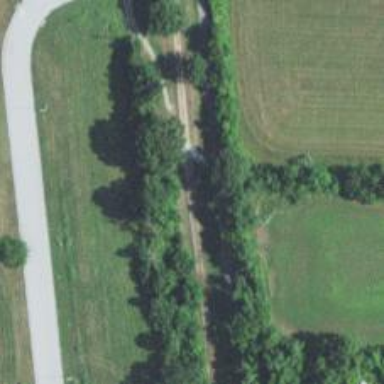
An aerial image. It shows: Abandoned railway.